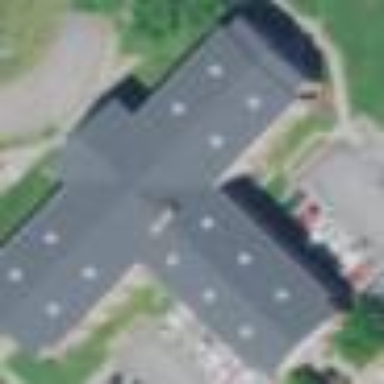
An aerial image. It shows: College building.